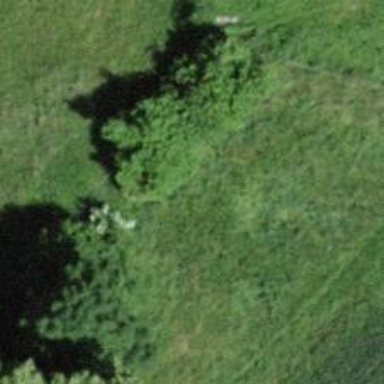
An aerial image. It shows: Grassy path.